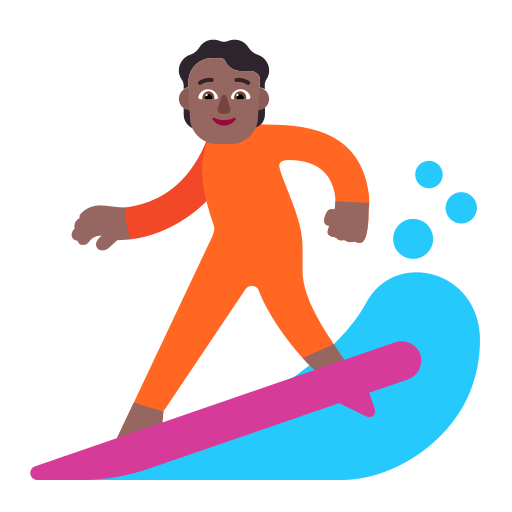
person surfing flat  dark